Interaction volume radius: 5 \u00c5
Interaction volume height: 30 \u00c5
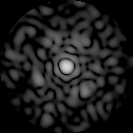
Disorder parameter: 0.8091